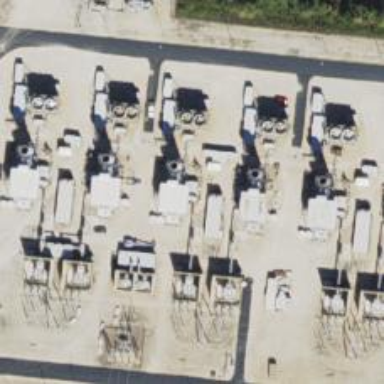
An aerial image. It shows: Gas-powered generator.